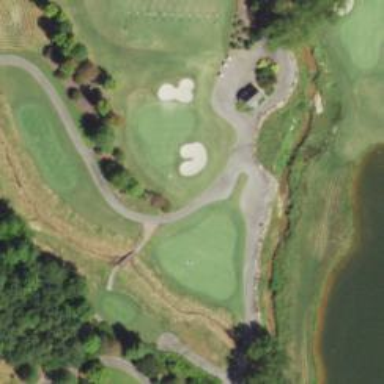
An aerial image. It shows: Service road designated as golf cart path.